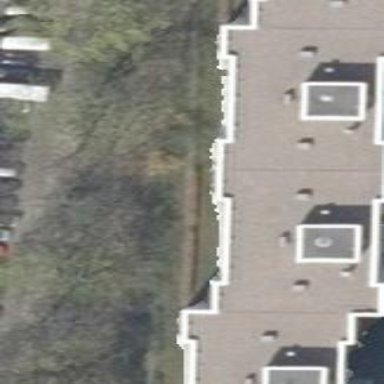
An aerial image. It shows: Apartment building with flat roof.